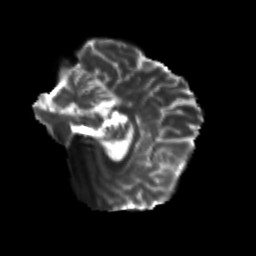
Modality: T2w
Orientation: sagittal
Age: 23
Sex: female
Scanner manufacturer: siemens
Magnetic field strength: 3 T
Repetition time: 3.5 s
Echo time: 0.113 s